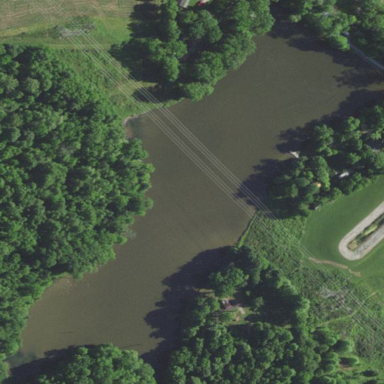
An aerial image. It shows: Pond with natural water.